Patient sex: M
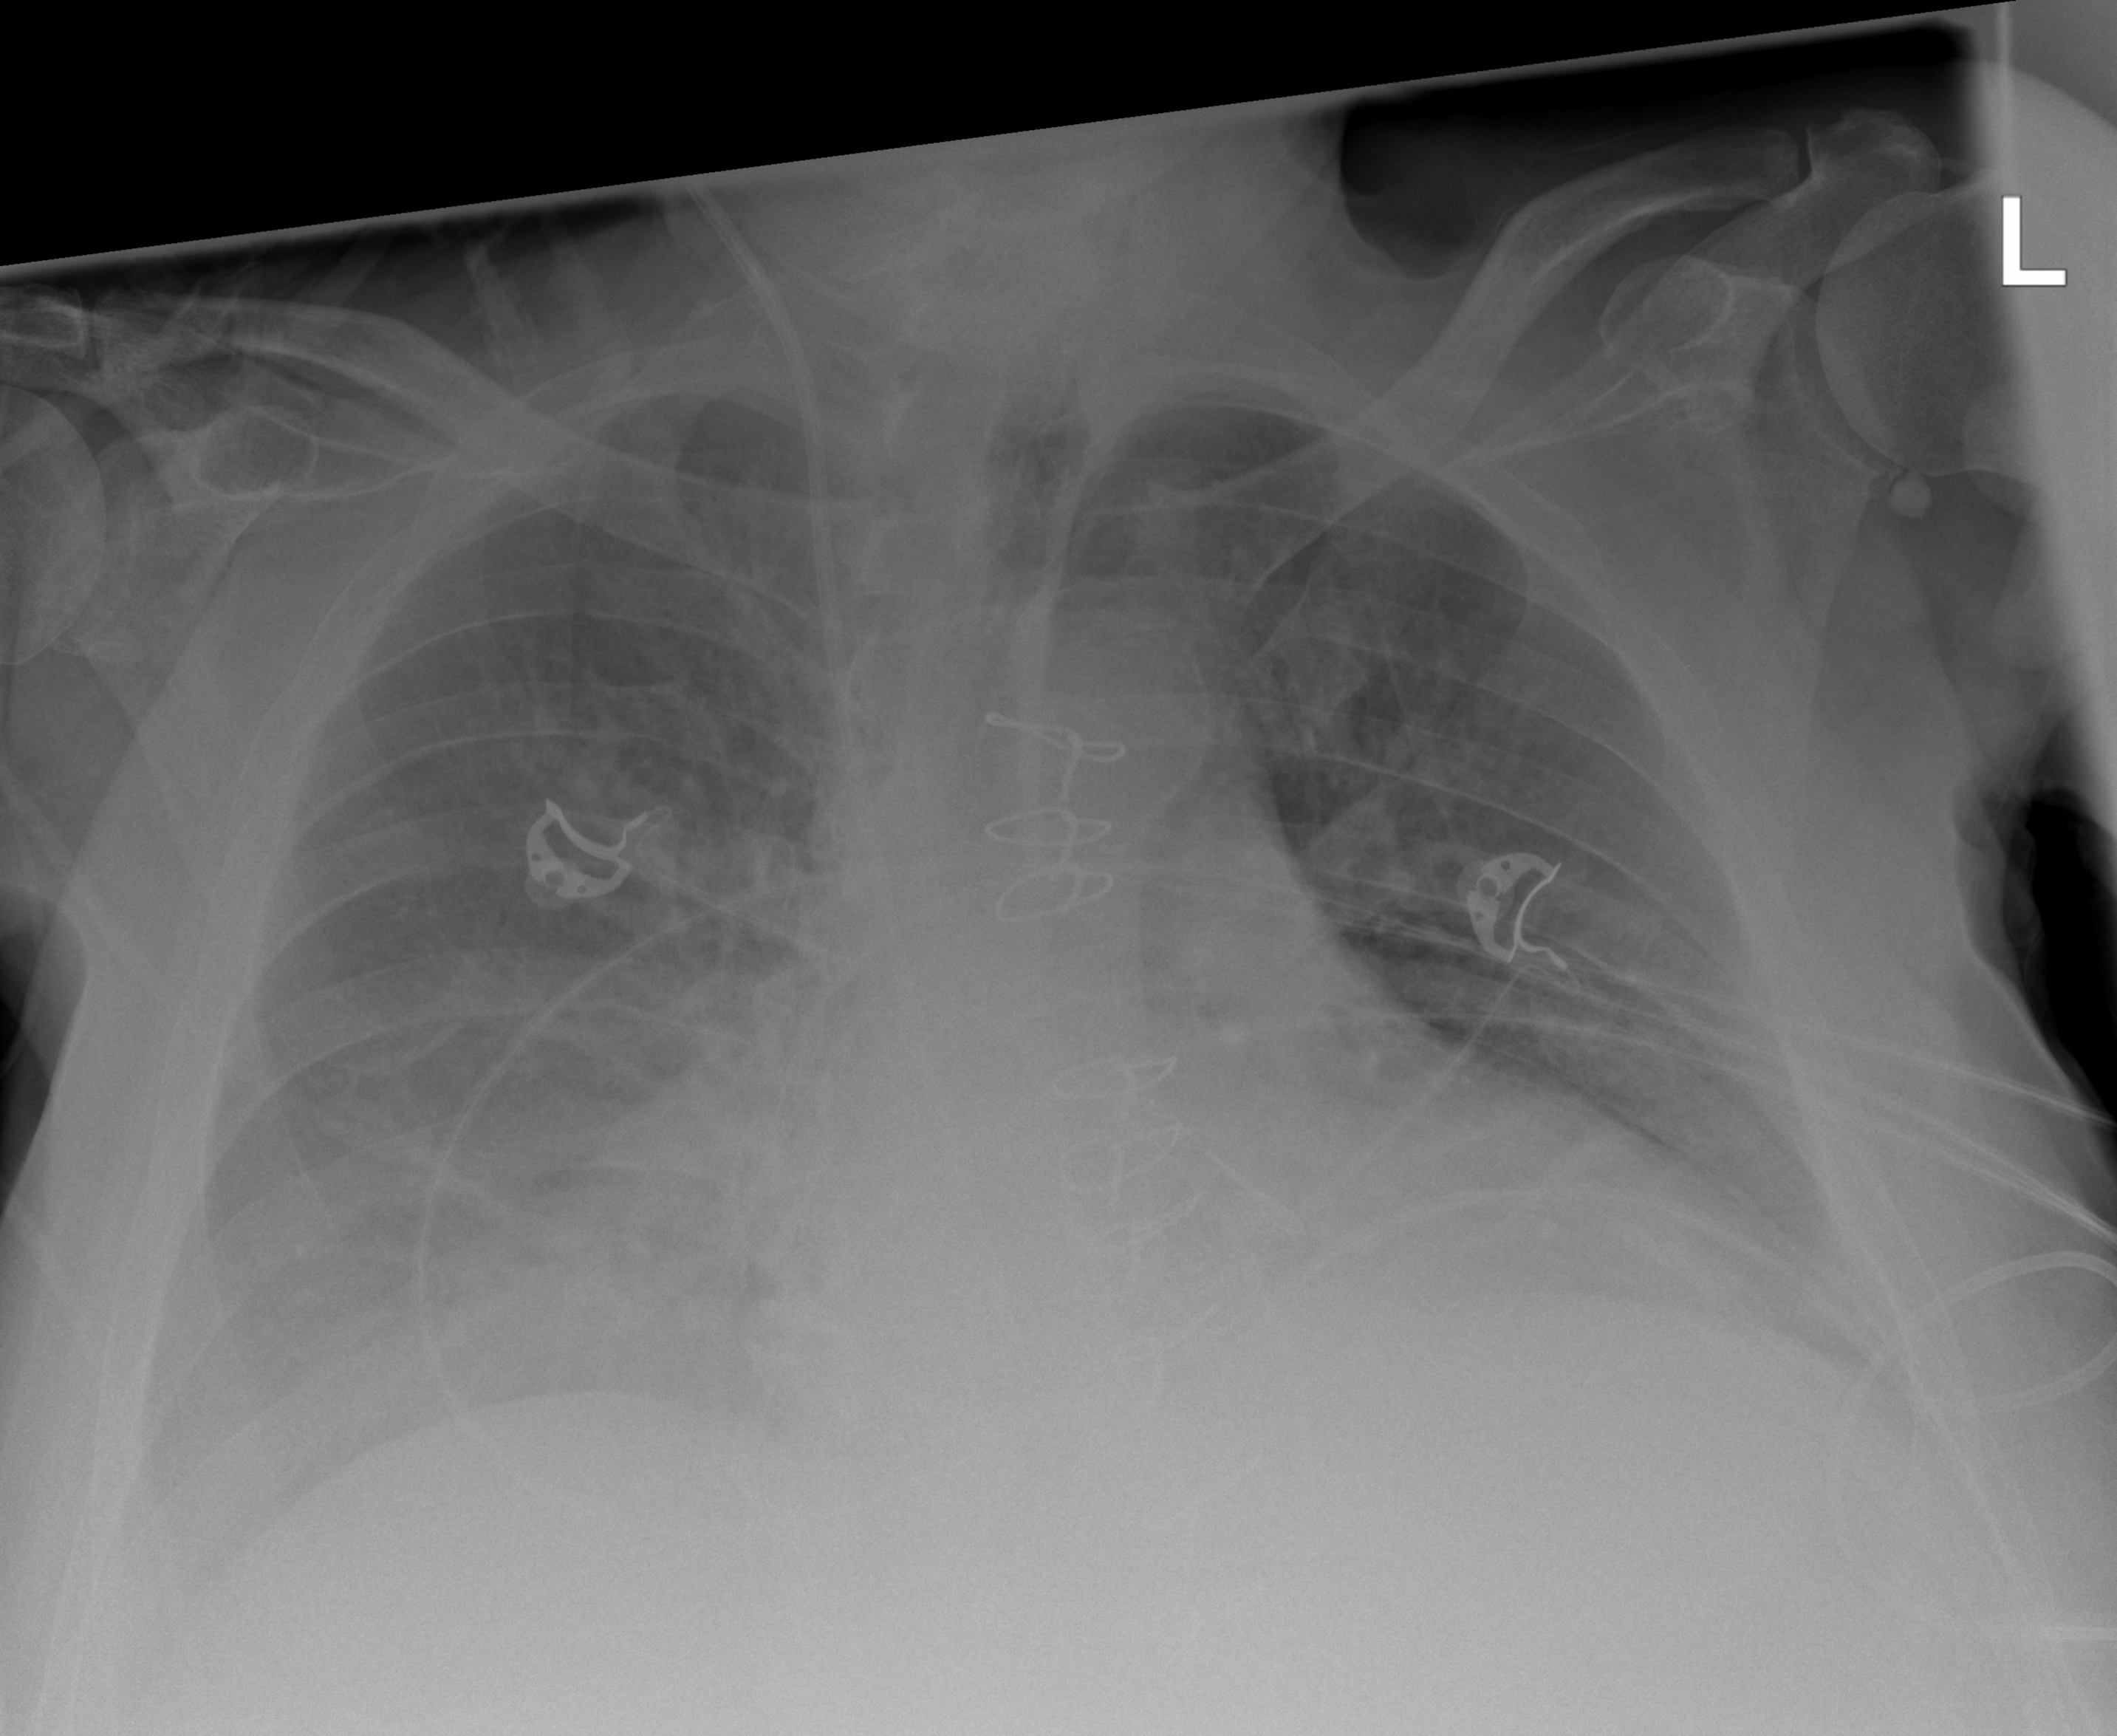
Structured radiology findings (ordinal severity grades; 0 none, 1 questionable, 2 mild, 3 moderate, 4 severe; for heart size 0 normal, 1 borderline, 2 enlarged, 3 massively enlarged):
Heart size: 2
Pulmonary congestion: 3
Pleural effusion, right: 2
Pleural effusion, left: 2
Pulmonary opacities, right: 1
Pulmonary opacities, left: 1
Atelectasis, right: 1
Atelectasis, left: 1